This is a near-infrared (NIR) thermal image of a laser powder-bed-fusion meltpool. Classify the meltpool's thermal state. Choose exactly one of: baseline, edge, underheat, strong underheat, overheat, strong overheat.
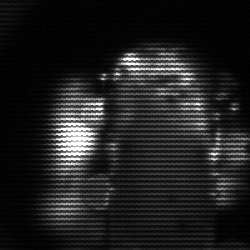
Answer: strong underheat